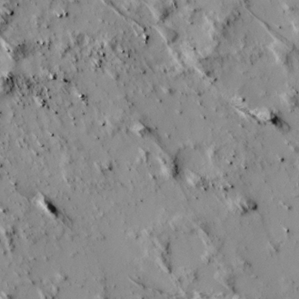
Label: non_frost